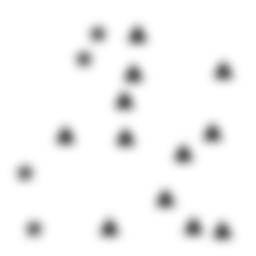
Squares: 0
Triangles: 12
Stars: 4
Total shapes: 16